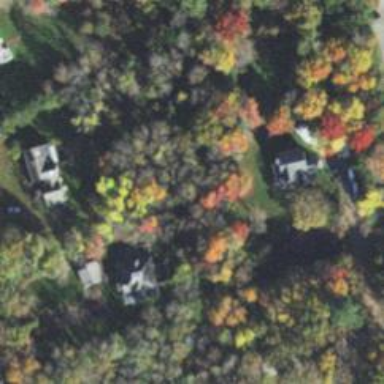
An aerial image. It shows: Mixed woodland area with various types of leaves.